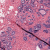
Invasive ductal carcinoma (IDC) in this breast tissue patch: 0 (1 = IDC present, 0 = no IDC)